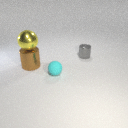
large brown metal cylinder to the left of small gray metal cylinder